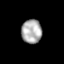
Tissue: skin
Cell type: Others
Senescence score: 0.816
Nuclear area (px): 474
Mean DAPI intensity: 173.584